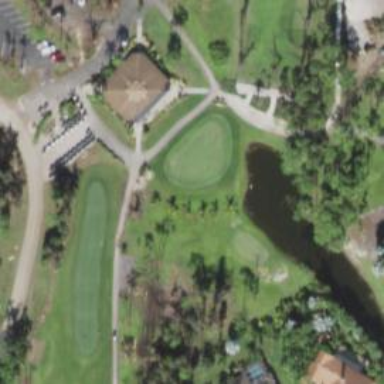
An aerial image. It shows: Footway that serves as golf path.